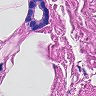
Metastatic tissue present: no